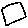
Label: square